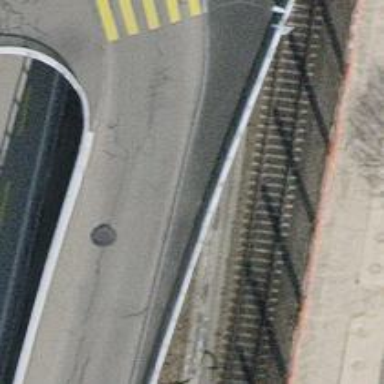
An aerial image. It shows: Secondary link road on asphalt bridge.